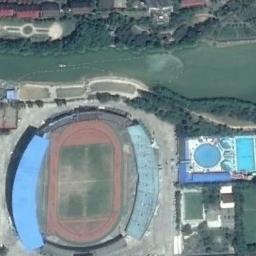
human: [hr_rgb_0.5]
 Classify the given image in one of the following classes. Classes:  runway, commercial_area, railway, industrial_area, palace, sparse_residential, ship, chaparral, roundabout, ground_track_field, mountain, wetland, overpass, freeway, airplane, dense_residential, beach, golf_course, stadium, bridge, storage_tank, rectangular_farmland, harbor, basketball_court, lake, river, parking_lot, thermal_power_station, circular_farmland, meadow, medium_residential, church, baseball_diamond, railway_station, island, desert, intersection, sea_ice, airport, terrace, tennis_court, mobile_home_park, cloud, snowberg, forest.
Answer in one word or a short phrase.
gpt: stadium